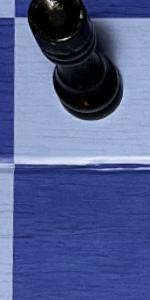
Label: Empty